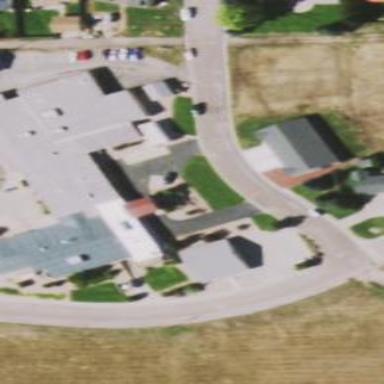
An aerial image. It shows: Hospital building.